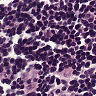
Metastatic tissue present: no